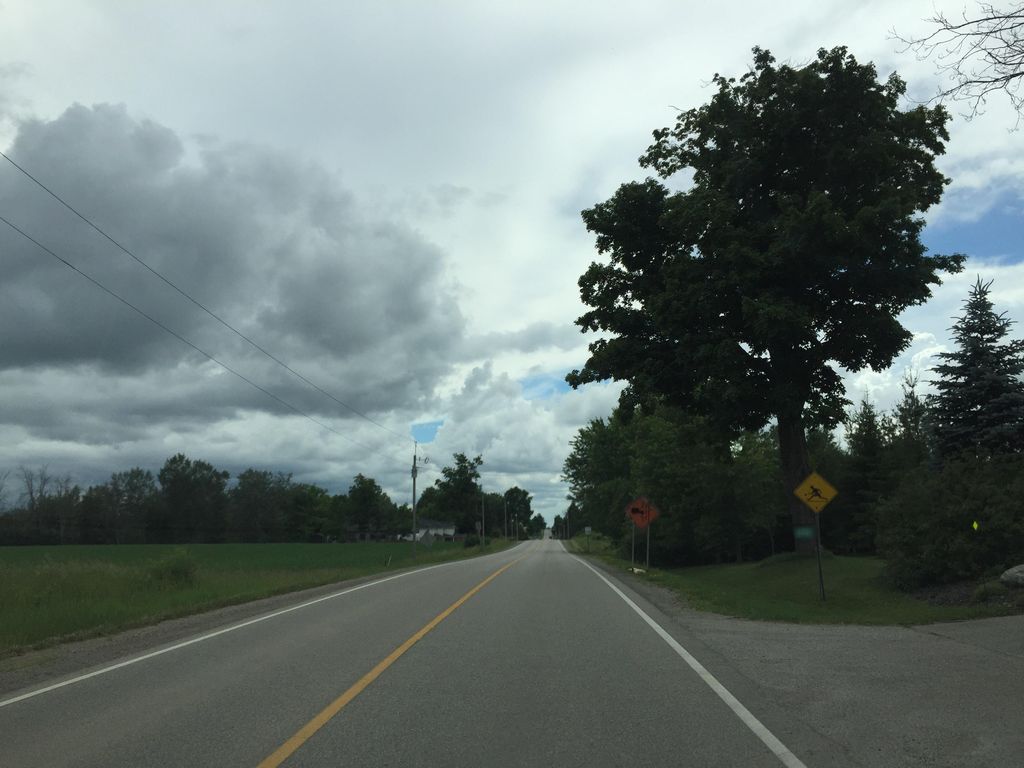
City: kitchener-waterloo